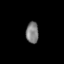
Tissue: lung
Cell type: Fibroblasts
Senescence score: 0.5442
Nuclear area (px): 267
Mean DAPI intensity: 124.165